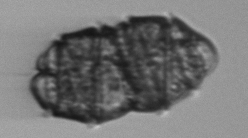
Label: Margalefidinium